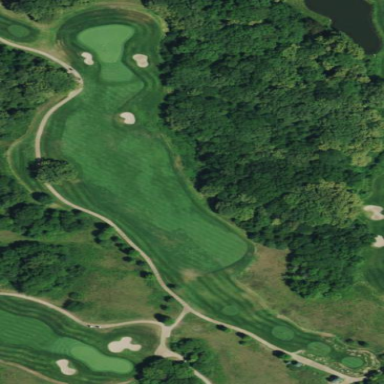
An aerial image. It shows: Rough area on grassy golf course.